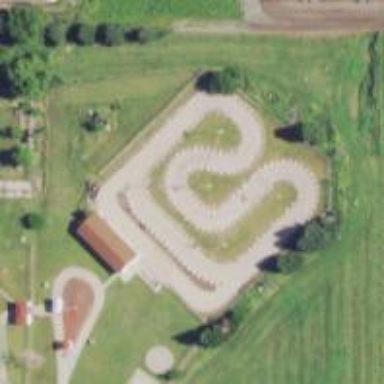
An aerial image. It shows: Karting raceway for sports activities.